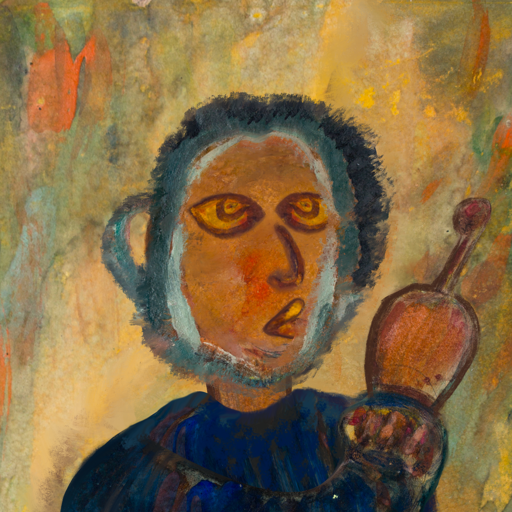
Background: Comrade, Head And Neck Side: Pipe, Face Side: Comrade, Bust: Pipe, Hair Side: Boggyland, Head Accessory: Blank, Second Necklace: Blank, Necklace: Blank, Baby: Blank